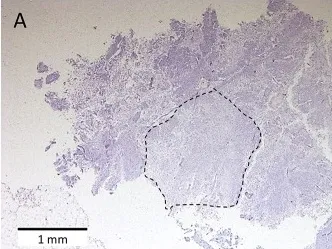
Proteomic and immunohistochemistry analyses on patient's platelets and tumor. Tissue was microdissected from a hematoxylin and eosin-stained FFPE section (A) (dotted lines show the microdissected area), tumor proteins were extracted and analyzed by MS and compared to the patient's platelet proteome.
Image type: pathology (immunostaining)